Question: I have the following table where a user can choose some quanitity for a corresponding item.
What is the simplest way to send this data to the server without using JavaScript?
Right now I am creating a 'data-name' with item's name on each quantity input field. Then grabbing all those input fields, followed by the '$.post' request .
'''
var items = [];
var $quantities = $('.quantity');
$.each($quantities, function(index, input) {
items.push({
name: $(input).data('name'),
quantity: $(input).val()
});
});
'''
I am curious to know if there is a more elegant approach to do this with just using the HTML 'form' element.
: I am free to choose whatever model I see fit. No constraints there since this is a fresh from the start personal project.

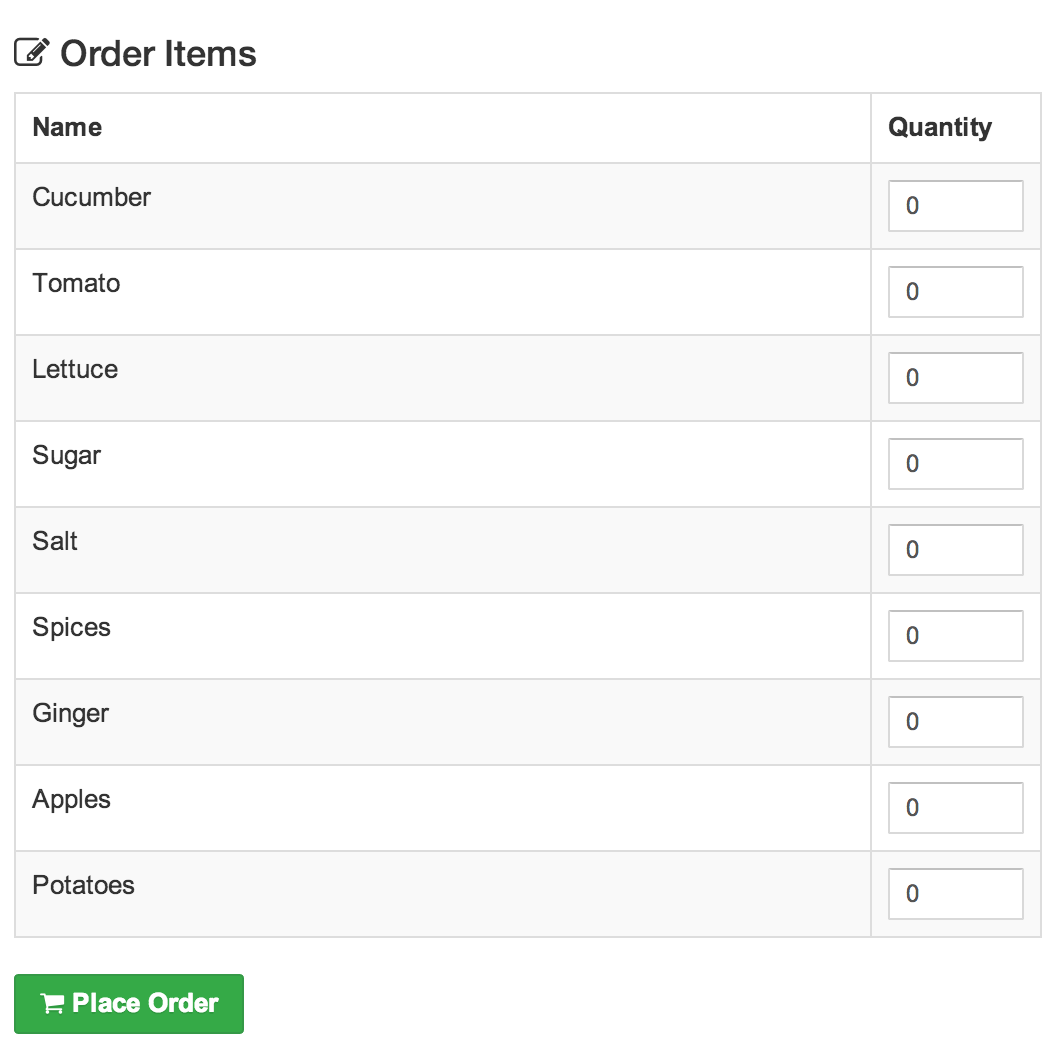
Answer: You could create a traditional HTML form.
'''
<form method="post" action="/url/to/submit/to.php" id="orderform">
<table>
... all your order table code ...
<input type="text" name="cucumber" value="0">
... and all your input code ....
... etc ...
</table>
</form>
'''
Then have the action URL be a server-side script that processes the form data and returns an appropriate webpage. Note: this will require the webpage to reload.
The nice thing about JavaScript is you can submit the form data and not have to reload the webpage.
Also note, you can get your HTML form data using jQuery very easily. In my above example:
'''
var formData = $('#orderform').serializeArray();
'''
Now use can use formData in your $.post() script.